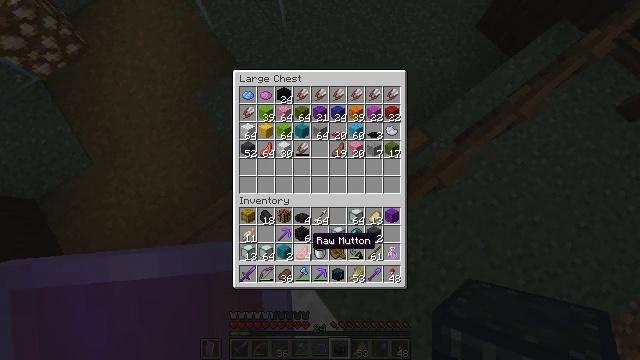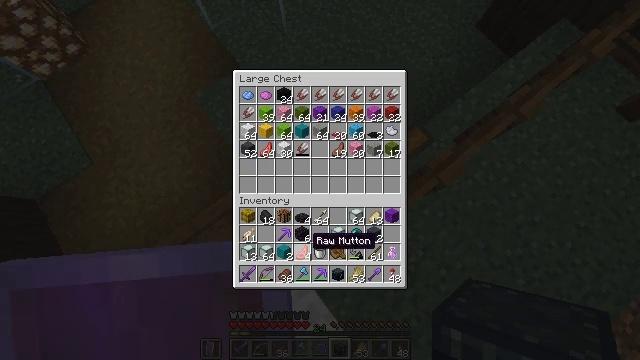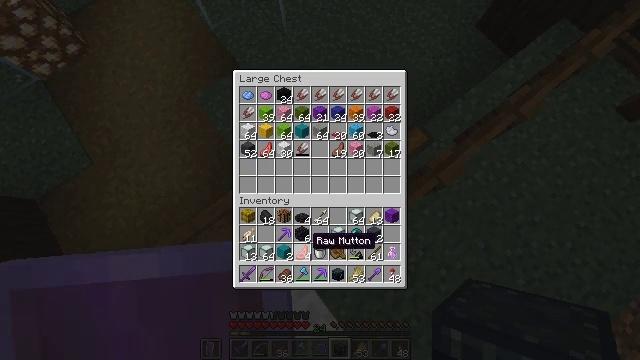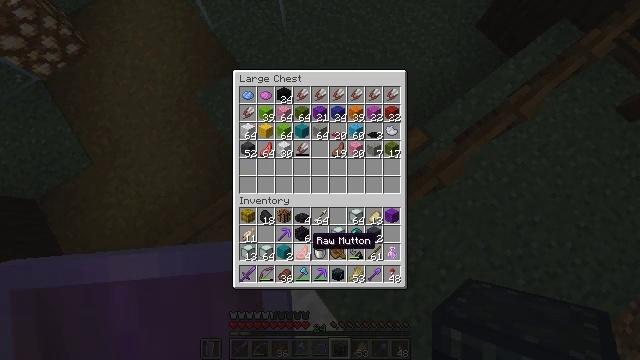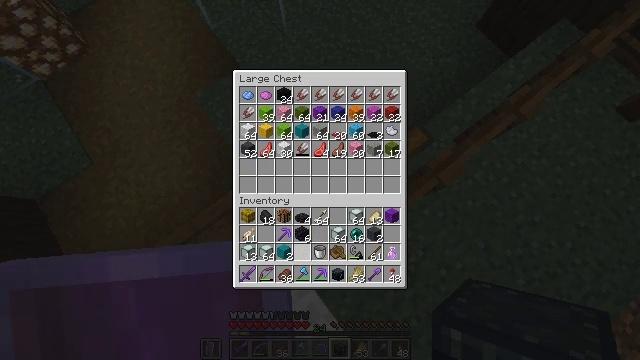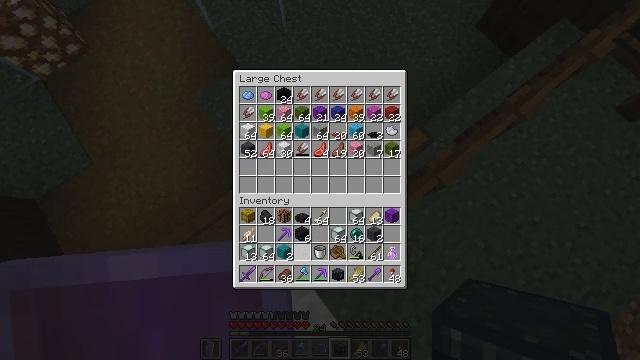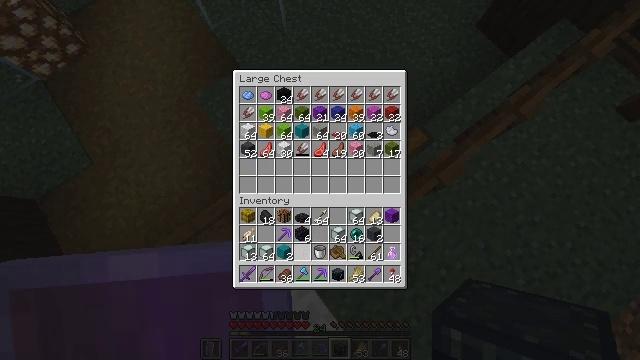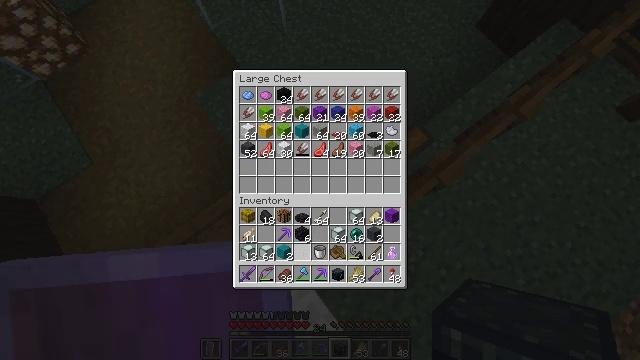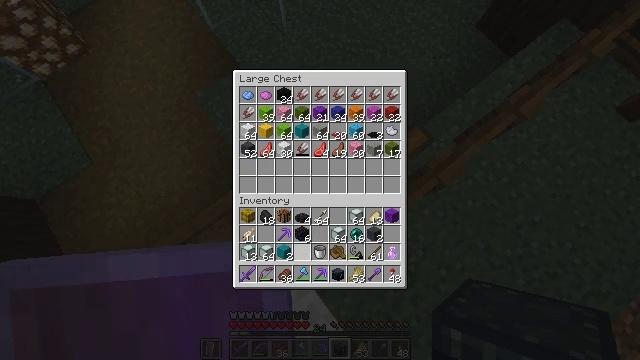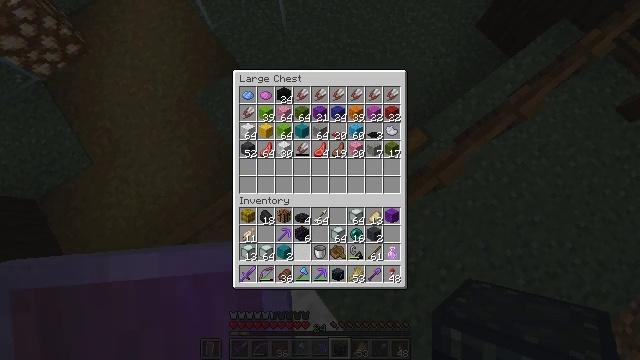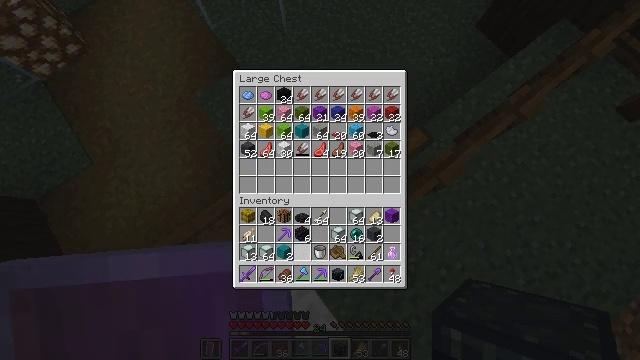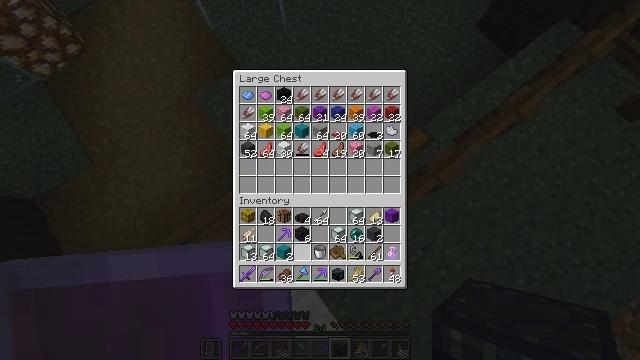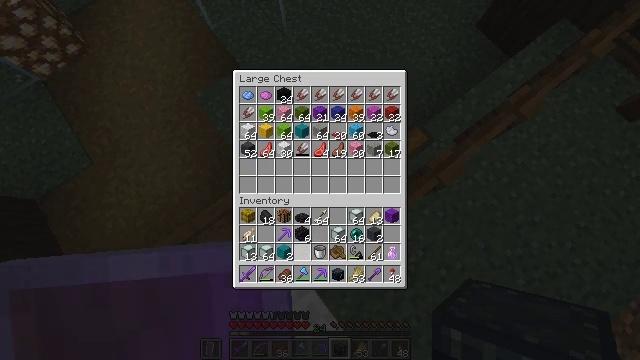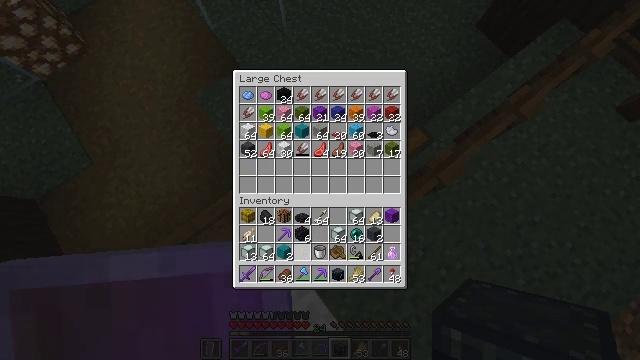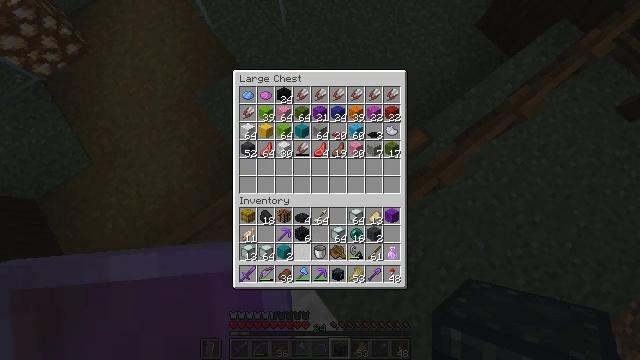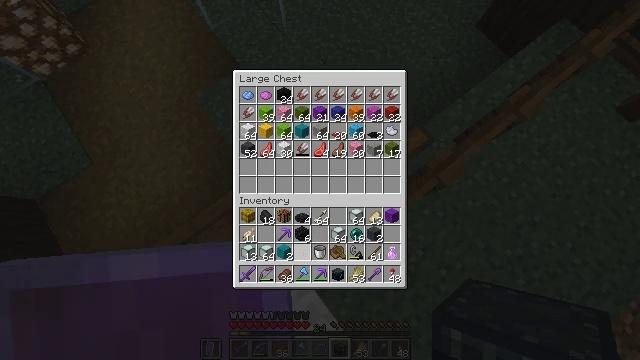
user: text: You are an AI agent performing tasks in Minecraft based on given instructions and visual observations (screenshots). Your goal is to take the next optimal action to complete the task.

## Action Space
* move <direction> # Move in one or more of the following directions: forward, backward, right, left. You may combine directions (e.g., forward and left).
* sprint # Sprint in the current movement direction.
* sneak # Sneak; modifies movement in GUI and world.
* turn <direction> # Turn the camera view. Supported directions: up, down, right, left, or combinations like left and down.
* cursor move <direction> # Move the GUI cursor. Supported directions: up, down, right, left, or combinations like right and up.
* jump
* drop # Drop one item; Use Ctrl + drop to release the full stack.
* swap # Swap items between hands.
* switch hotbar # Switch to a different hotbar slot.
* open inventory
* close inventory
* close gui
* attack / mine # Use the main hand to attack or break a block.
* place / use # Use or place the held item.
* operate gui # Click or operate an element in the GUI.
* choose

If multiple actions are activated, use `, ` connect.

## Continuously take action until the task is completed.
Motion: motion action
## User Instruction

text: Hunt a sheep.
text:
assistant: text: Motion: sneak
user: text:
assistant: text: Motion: sneak
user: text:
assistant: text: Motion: sneak
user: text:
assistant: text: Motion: sneak, attack / mine
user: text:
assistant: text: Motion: sneak, attack / mine
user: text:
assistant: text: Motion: sneak, attack / mine
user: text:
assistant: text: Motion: sneak, attack / mine
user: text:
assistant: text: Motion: sneak
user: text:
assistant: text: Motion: sneak
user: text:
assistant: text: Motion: sneak
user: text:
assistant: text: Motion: sneak
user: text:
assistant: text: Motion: sneak
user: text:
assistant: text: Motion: no_op
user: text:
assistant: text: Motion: no_op
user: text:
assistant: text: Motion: no_op
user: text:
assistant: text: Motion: no_op
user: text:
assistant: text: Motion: no_op
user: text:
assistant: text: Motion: no_op
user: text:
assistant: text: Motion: turn right
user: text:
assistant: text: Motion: turn right
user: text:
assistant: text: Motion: no_op
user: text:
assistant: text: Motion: no_op
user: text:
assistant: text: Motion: no_op
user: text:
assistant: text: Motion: no_op
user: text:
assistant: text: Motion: turn left
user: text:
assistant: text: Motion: turn left
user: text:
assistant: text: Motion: no_op
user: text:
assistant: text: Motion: no_op
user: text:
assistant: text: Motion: no_op
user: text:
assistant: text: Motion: no_op